Question: I'm building a simple app in which I'm trying to get the buffer, but seems that onaudio process in the following code isn't firing: (<URL>
'''
<script>
var audio_context;
var recorder;
window.onload = function init() {
try {
window.AudioContext = window.AudioContext || window.webkitAudioContext;
navigator.getUserMedia = navigator.getUserMedia || navigator.webkitGetUserMedia;
window.URL = window.URL || window.webkitURL;
audio_context = new AudioContext;
} catch (e) {
console.log(e);
}
navigator.getUserMedia({audio: true}, startUserMedia);
function startUserMedia(stream) {
console.log('Initializing');
var input = audio_context.createMediaStreamSource(stream);
input.connect(audio_context.destination);
var node = input.context.createGain(4096, 2, 2);
node.onaudioprocess = function(e){
console.log('done');
}
node.connect(audio_context.destination);
}
};
</script>
'''
If the code works as it should I should get 'Initiliazing
done', the problem is that I'm getting only Initiazing and onaudioprocess isn't fired. I'm using the lastest chrome:

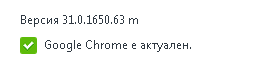
Answer: 'onaudioprocess' is not a property of 'GainNode', but of 'ScriptProcessorNode'. See the <URL>.
I'm not really experienced with Web Audio API, but if I understood correctly you need to insert it between you gain node and your destination to be able to process those events:
'''
var node = input.context.createGain(4096, 2, 2);
var processor = input.context.createScriptProcessor(4096,1,1);
processor.onaudioprocess = function(e){
console.log('done');
}
node.connect(processor);
processor.connect(audio_context.destination);
'''
<URL>.
---
I'm assuming you want to do something that the stream (it wasn't clear in your question). If you want to to somehing else (for instance, just analyse it) but won't be changing the input, them you can connect the nodes like you did before ('node' and 'destination') and create the 'ScriptProcessorNode' with one input but :
'''
var node = input.context.createGain(4096, 2, 2);
node.connect(audio_context.destination);
var processor = input.context.createScriptProcessor(4096,1,0);
processor.onaudioprocess = function(e){
console.log('done');
}
node.connect(processor);
'''